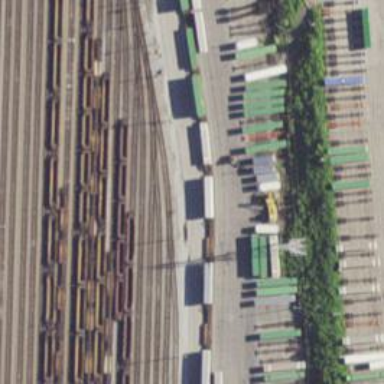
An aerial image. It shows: Railway yard used for servicing trains.